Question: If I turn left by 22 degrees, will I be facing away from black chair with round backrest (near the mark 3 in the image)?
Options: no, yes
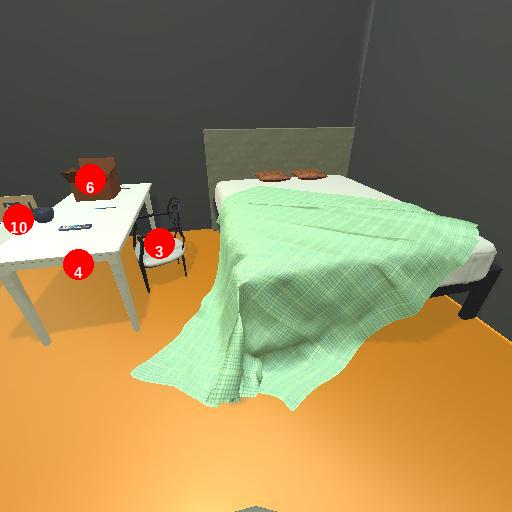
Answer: no